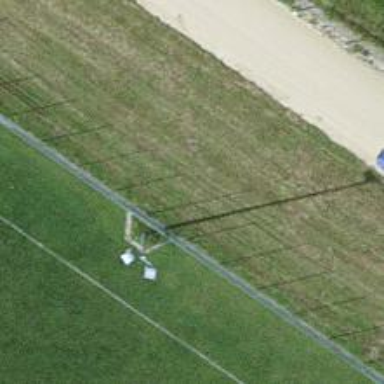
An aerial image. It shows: Mast structure.